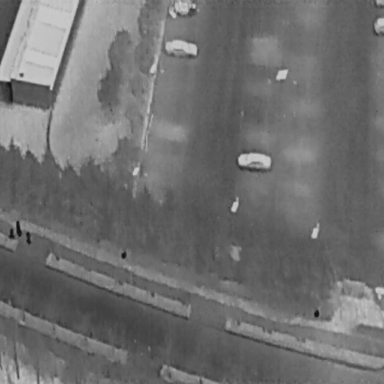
There are nine objects shown in the infrared image, including three People, and six Cars.